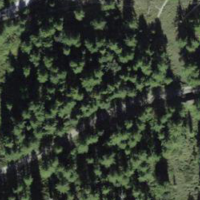
EUNIS habitat code: 43
Species observed at this site:
Pinus cembra